Question: I use zip.js to unzip file in browser. But it loads inflate.js many times from client. Each load is successfull (200/304) but why does this happen so many times? How can I load inflate.js once on web page load? This is my usage code:
'''
zip.workerScriptsPath = 'lib/';
var br = new zip.Data64URIReader(blob);
zip.createReader(br, function (reader) {
/// ...
}
'''

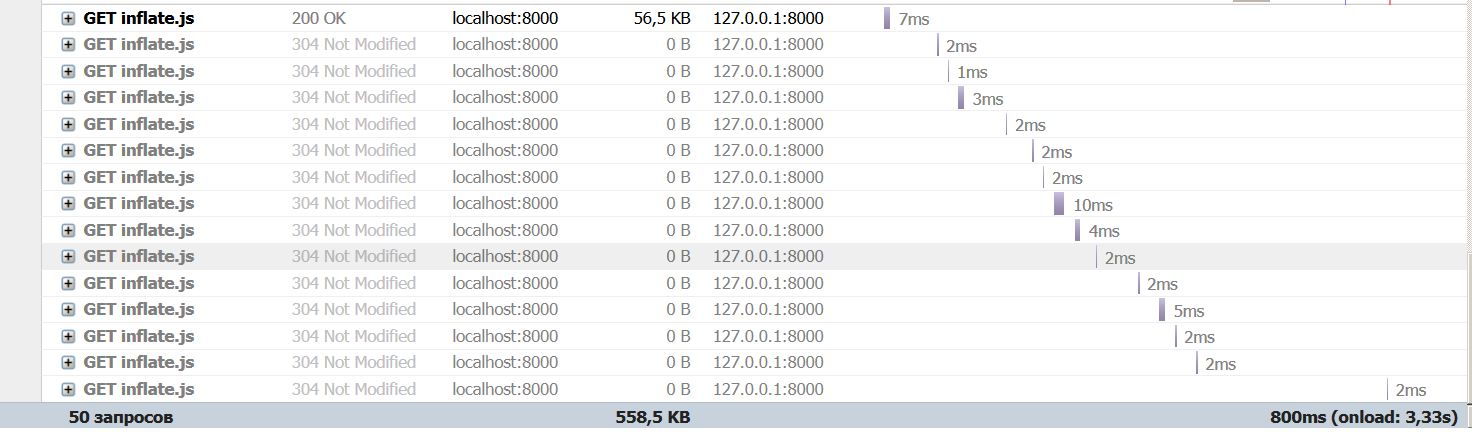
Answer: '''
zip.useWebWorkers = false;
'''
and including
'''
<script type="application/javascript" src="lib/inflate.js"></script>
'''
statically fixes the problem